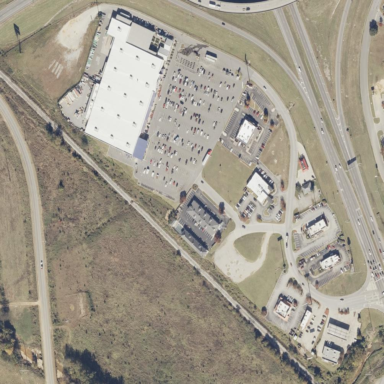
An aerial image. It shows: Retail area.